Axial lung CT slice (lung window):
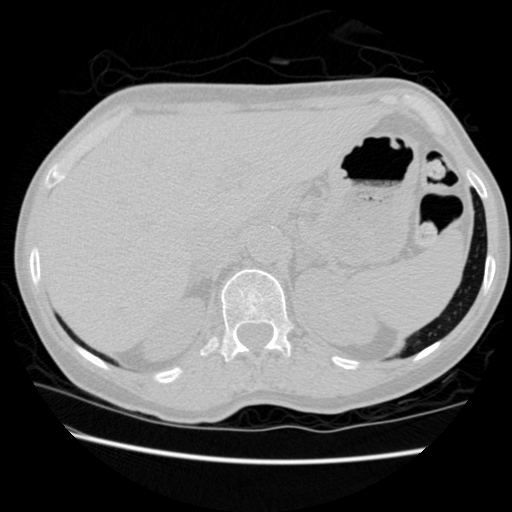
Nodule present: no